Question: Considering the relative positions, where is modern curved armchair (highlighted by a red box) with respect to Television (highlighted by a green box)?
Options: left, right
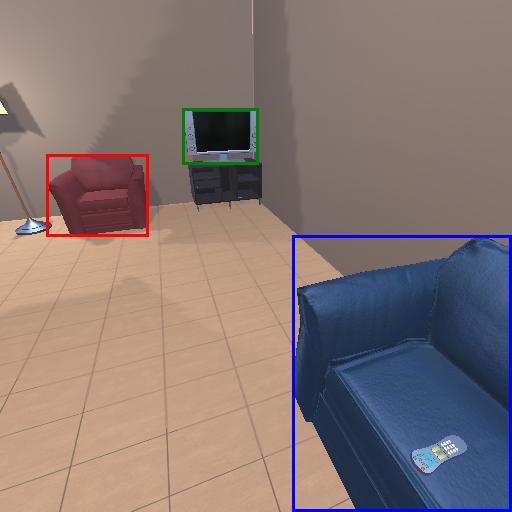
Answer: left